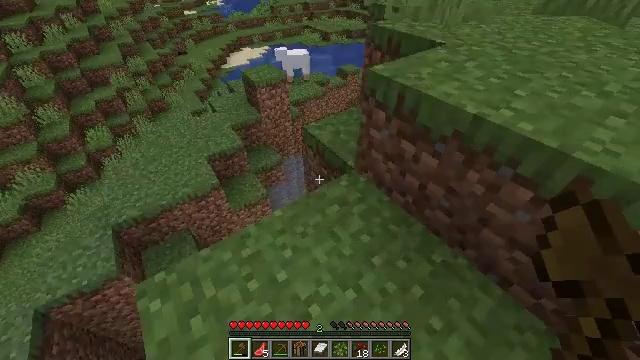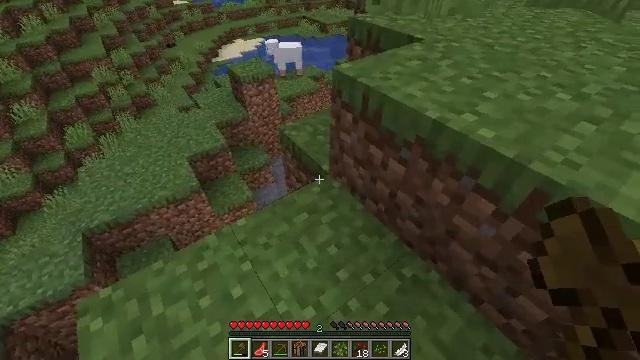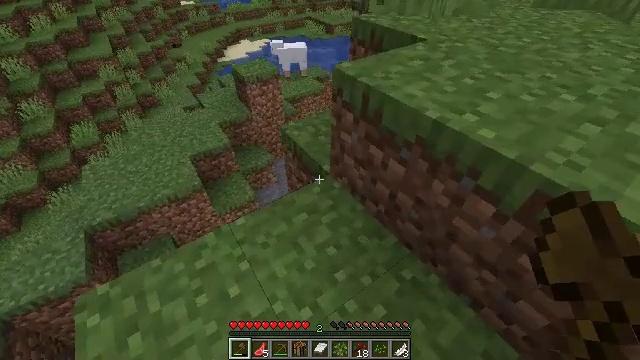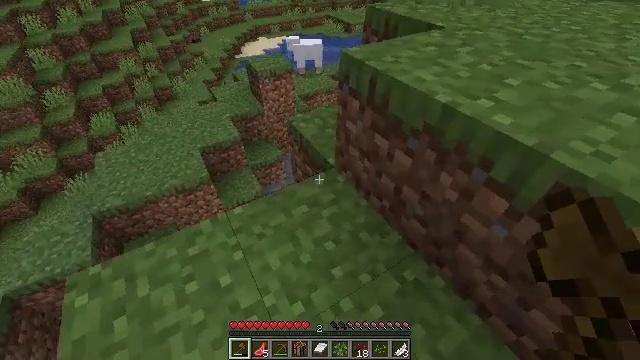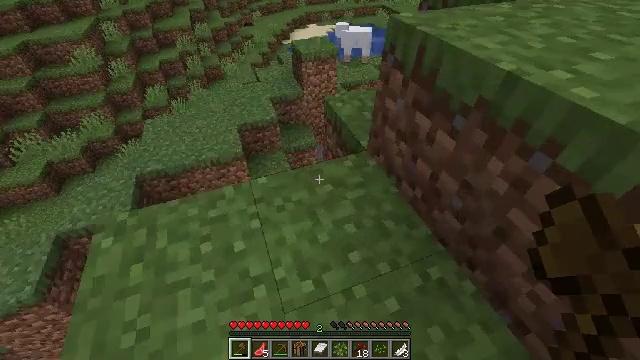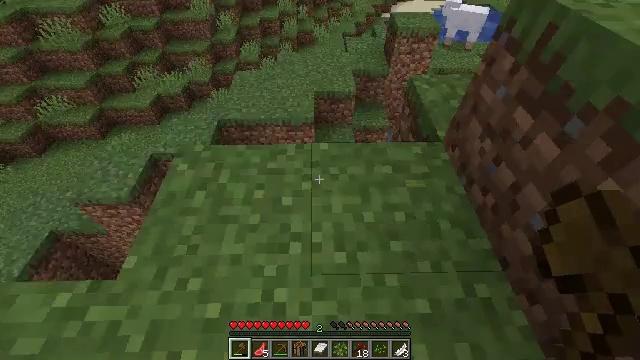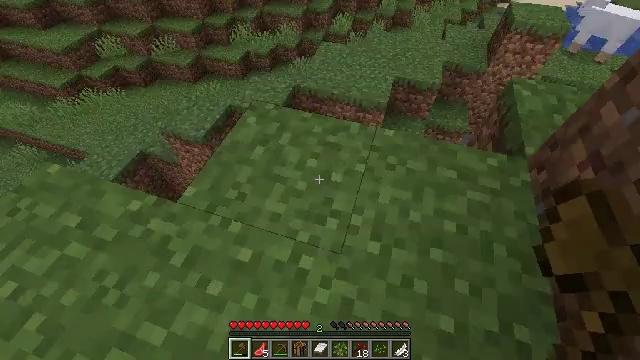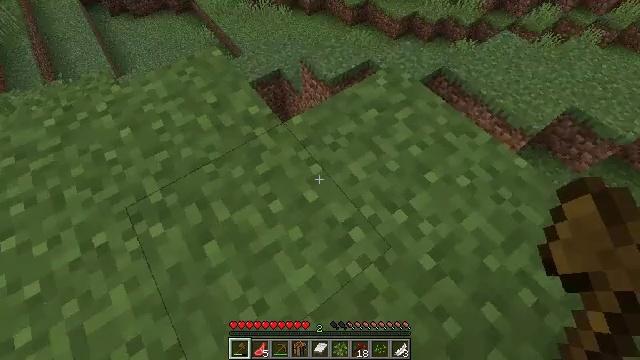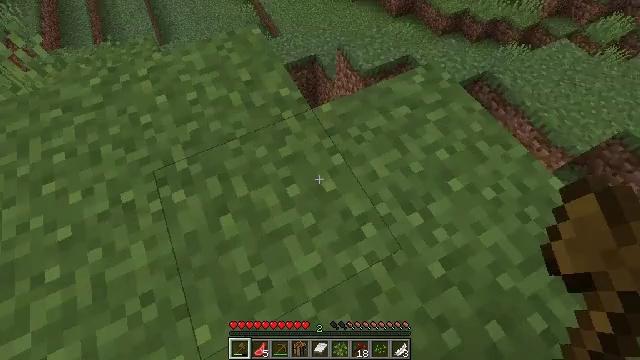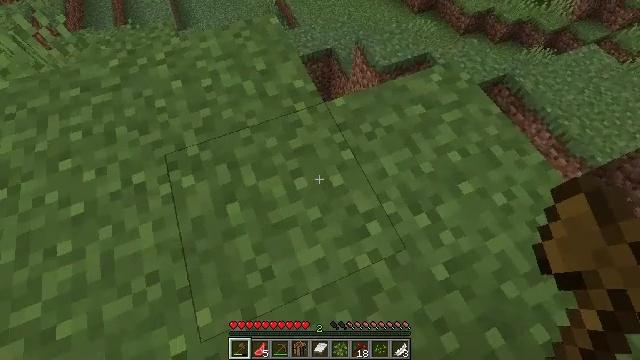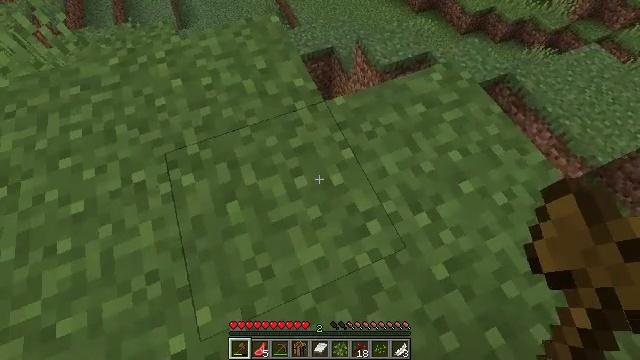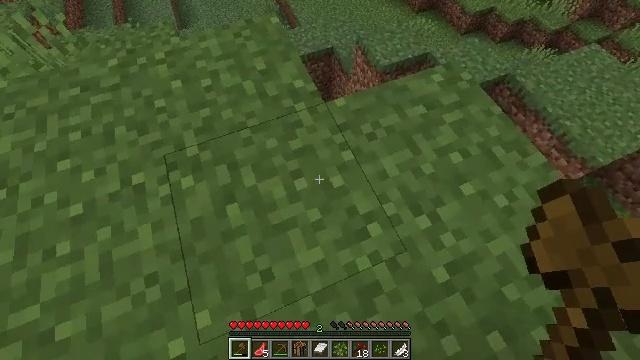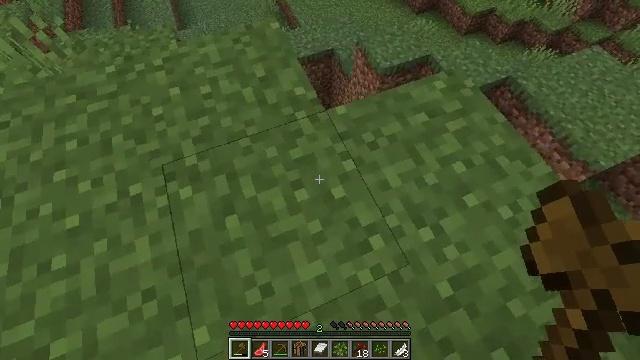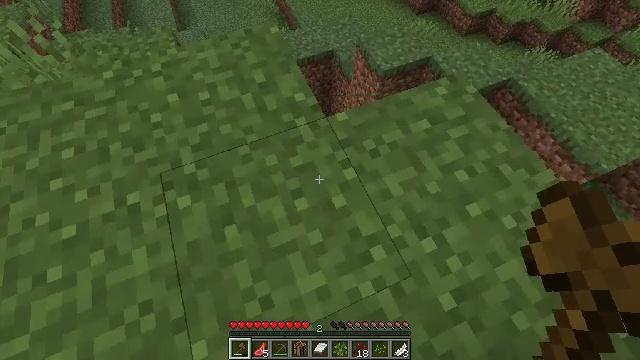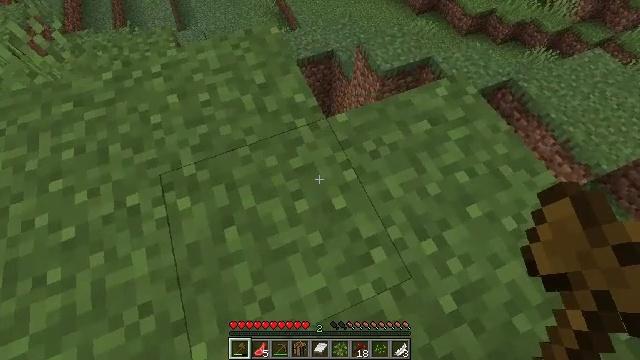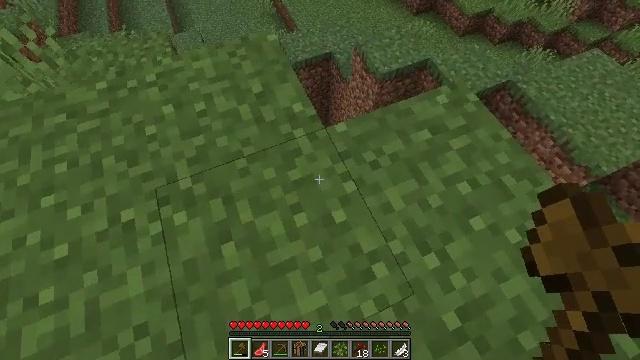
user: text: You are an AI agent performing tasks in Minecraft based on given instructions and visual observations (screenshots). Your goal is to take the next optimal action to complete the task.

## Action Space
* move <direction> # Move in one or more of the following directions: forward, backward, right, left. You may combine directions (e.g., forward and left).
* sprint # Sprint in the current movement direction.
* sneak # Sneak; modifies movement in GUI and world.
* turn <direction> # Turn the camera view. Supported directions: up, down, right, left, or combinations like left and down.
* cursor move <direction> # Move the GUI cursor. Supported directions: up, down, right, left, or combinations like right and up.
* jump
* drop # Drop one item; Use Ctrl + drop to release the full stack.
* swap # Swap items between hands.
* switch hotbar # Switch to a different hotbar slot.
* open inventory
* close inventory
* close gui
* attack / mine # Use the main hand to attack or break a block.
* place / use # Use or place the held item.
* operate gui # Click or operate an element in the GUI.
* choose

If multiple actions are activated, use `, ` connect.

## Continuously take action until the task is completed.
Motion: motion action
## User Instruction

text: Gather tall seagrass in the ocean.
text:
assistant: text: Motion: no_op
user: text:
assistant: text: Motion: sneak, turn left
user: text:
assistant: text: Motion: sneak, turn left
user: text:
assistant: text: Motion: sneak, turn left and down
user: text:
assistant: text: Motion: sneak, turn left and down
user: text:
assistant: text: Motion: sneak, turn left and down
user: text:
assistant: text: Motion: sneak, turn left and down
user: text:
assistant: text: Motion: sneak, turn left and down
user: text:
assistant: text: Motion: sneak, turn left and down
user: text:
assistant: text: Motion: sneak
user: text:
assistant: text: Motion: move forward, sneak
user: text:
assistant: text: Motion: move forward, sneak
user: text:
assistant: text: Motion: move forward, sneak
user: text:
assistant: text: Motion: move forward, sneak
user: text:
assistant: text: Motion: move forward, sneak
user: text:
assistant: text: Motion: move forward, sneak, turn right
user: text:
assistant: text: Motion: move forward, sneak, turn right
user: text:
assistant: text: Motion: move forward
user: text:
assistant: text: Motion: move forward
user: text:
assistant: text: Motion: move forward
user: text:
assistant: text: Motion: move forward, sneak
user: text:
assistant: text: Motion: move forward, sneak
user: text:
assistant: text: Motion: move forward, sneak
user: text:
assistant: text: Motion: move forward, sneak
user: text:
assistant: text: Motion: move forward and move left, sneak
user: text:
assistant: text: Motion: move forward and move left, sneak, turn left and up
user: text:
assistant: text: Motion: move forward and move left, sneak, turn left and up
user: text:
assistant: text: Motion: move forward and move left, sneak, turn left and up
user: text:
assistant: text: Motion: move forward and move left, sneak, turn left
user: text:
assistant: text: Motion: move forward and move left, sneak, turn left and up